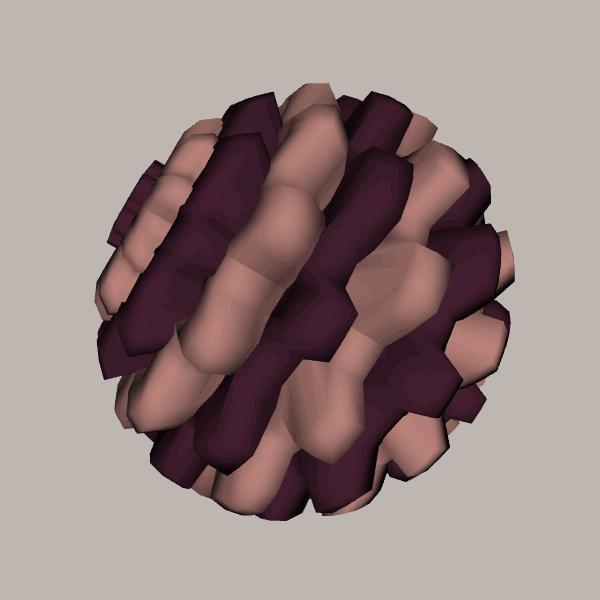
Background: light